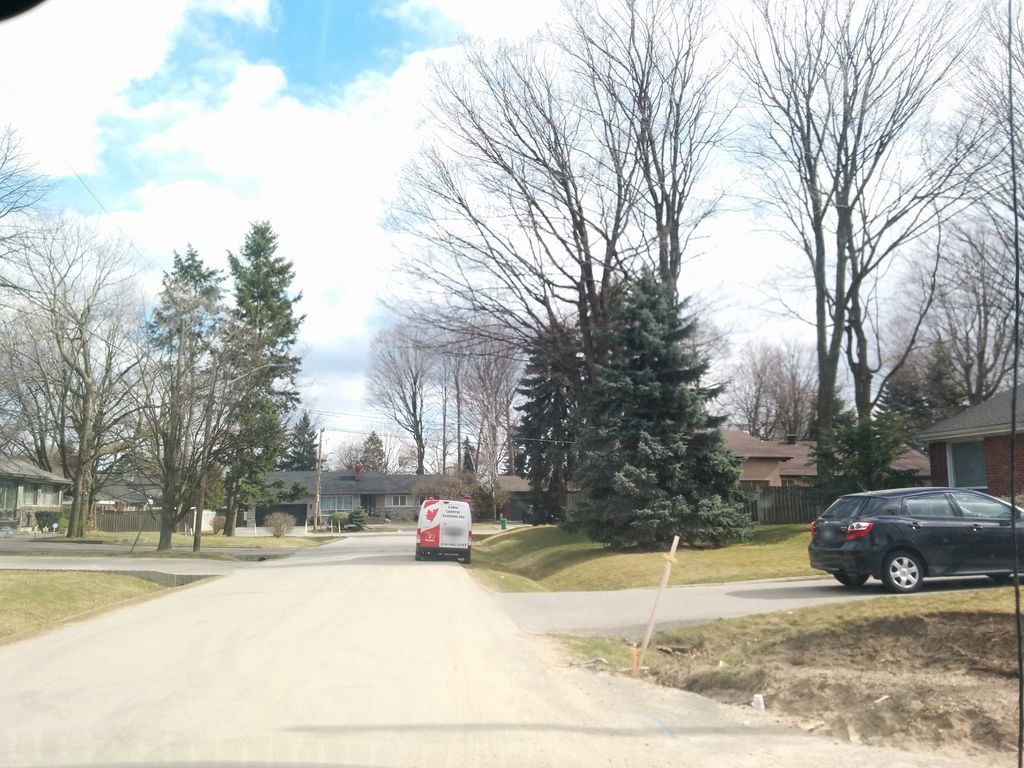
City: toronto